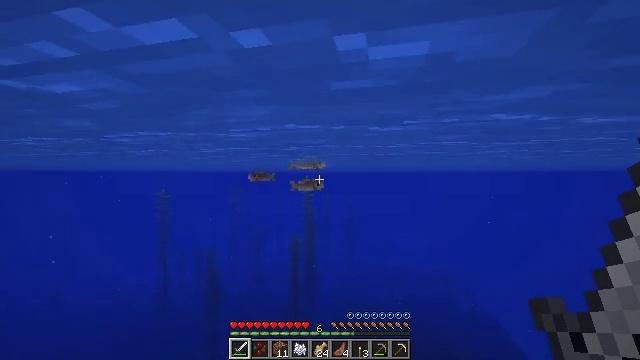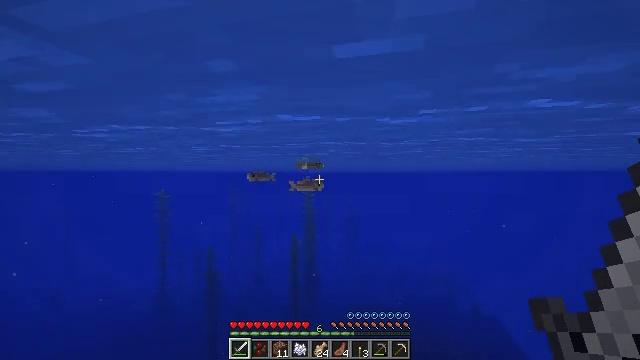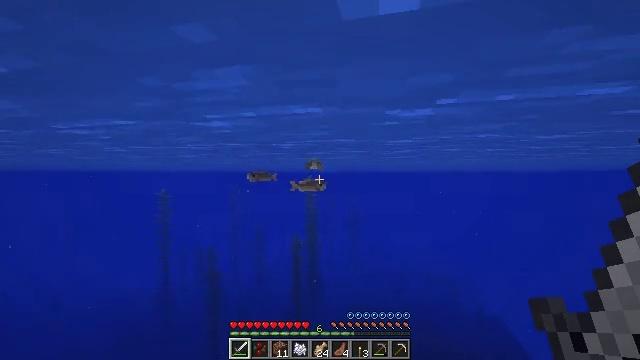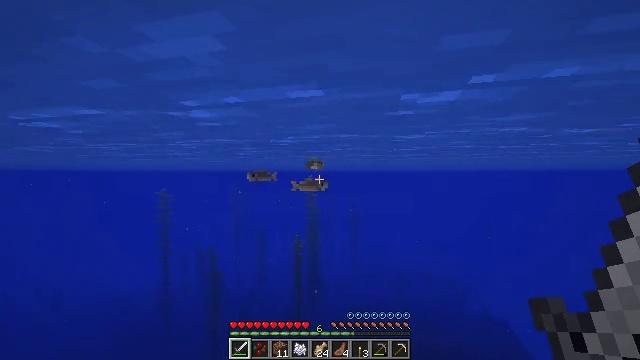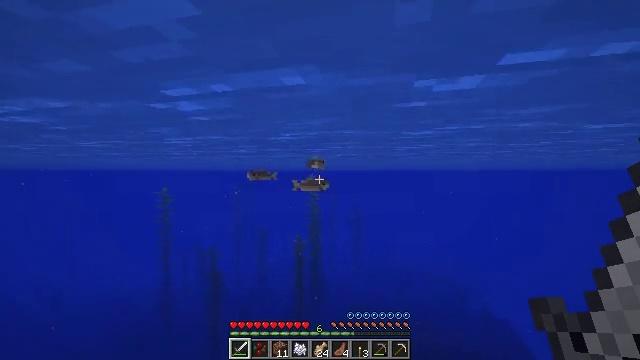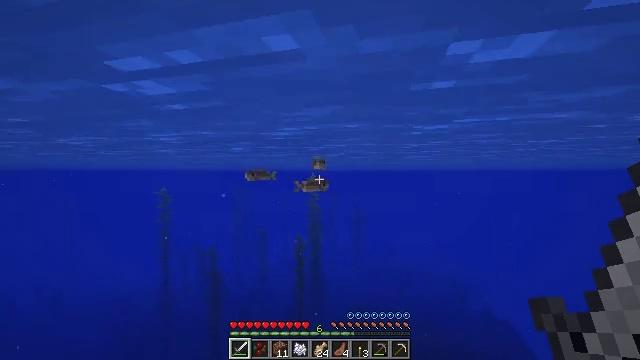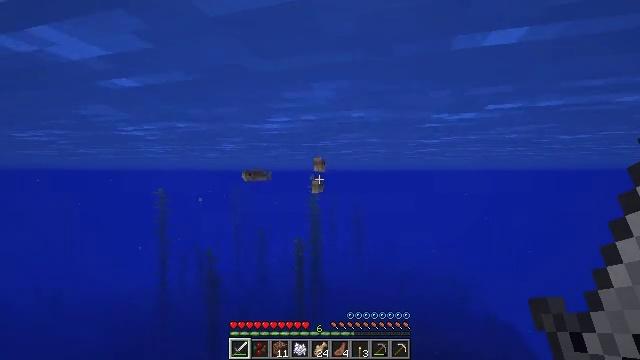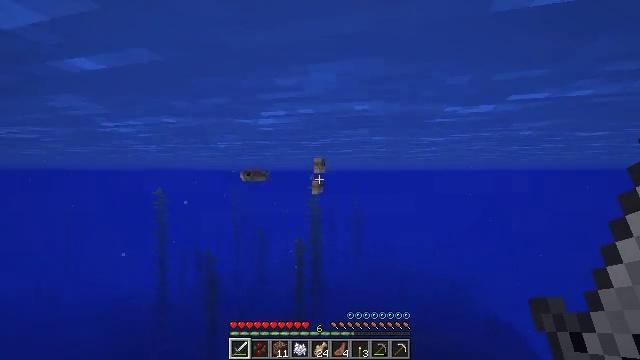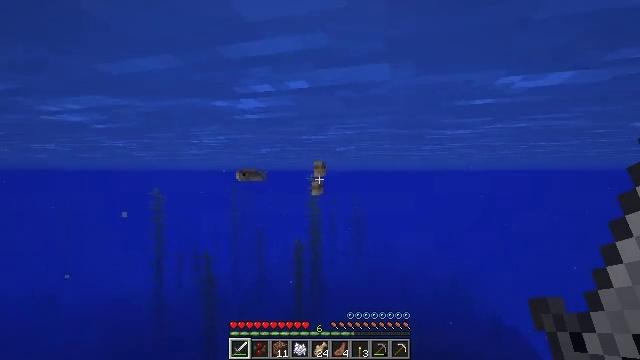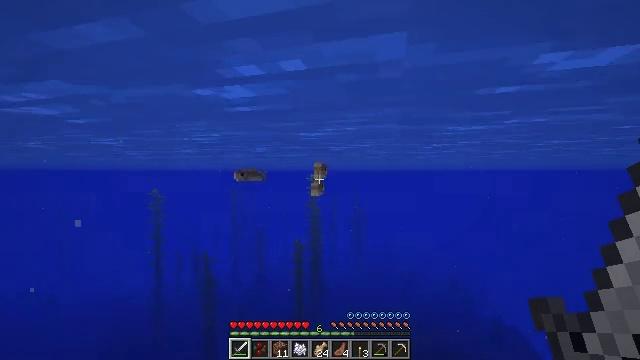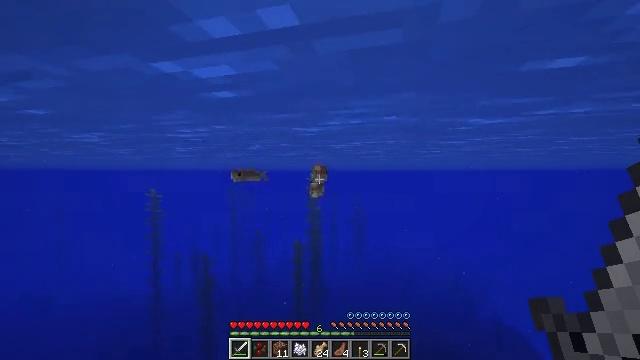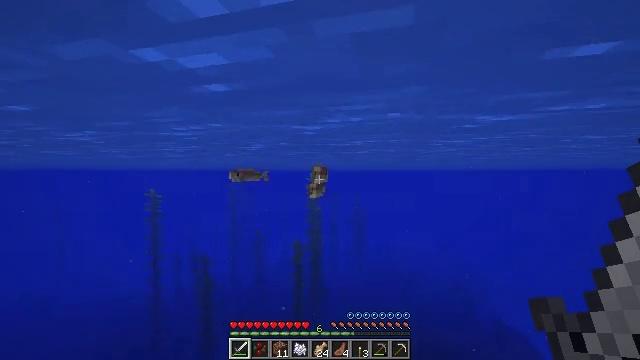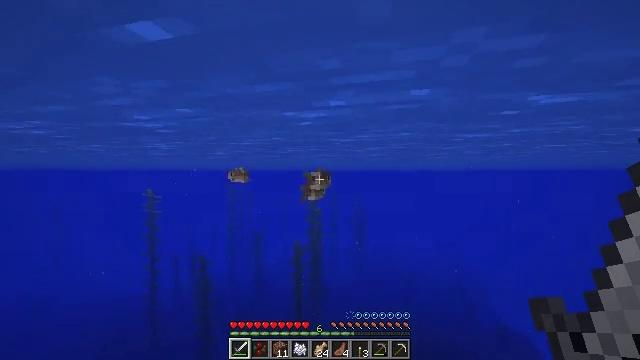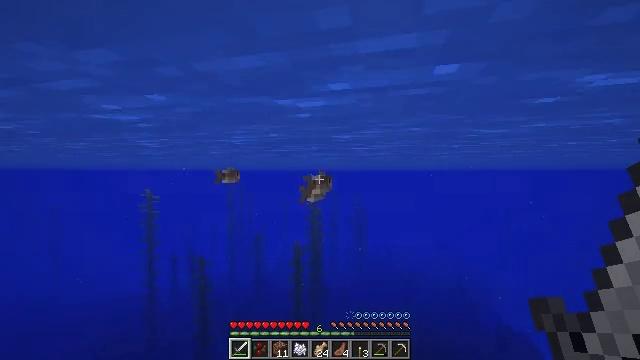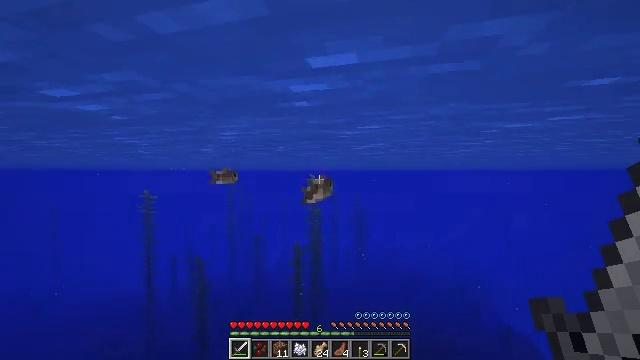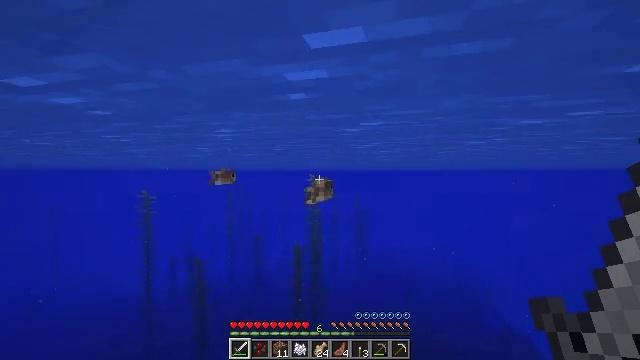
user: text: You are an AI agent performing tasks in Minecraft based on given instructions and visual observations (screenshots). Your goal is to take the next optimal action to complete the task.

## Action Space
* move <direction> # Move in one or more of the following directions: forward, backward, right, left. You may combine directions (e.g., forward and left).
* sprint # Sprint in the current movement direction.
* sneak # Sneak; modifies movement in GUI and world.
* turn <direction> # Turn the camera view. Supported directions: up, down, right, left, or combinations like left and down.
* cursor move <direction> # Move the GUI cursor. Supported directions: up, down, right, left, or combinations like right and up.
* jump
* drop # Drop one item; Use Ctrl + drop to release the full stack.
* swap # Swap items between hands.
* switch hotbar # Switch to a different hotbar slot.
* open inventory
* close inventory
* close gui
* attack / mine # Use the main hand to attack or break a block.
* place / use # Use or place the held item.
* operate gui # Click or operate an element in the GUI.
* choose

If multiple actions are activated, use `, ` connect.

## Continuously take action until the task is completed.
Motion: motion action
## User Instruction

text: Kill the cod.
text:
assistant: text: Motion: move forward
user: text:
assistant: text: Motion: move forward
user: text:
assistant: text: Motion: move forward
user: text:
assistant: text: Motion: move forward
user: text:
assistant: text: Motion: move forward
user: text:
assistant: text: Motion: move forward
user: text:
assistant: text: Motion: move forward
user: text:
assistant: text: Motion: move forward
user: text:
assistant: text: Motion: move forward
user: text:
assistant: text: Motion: move forward
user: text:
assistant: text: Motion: move forward
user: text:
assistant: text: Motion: move forward
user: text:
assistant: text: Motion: move forward
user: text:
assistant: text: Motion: move forward
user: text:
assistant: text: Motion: move forward
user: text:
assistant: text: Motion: move forward
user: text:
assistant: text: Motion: move forward, turn down
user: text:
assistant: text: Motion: move forward
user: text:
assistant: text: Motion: move forward
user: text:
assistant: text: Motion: move forward
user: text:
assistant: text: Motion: move forward
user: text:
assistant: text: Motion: move forward, turn down
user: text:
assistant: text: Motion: move forward, turn right
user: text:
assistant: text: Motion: move forward, turn right
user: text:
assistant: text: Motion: move forward, turn right
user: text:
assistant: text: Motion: move forward, turn right and down
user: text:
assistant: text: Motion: move forward, turn down
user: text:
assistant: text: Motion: move forward, turn down
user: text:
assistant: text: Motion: move forward, attack / mine
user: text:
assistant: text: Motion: move forward, attack / mine